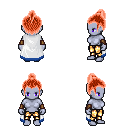
a pixel art fantasy rpg character, female body template, dark elf, purple skin, white trimmed cape, gold greaves, red short topknot hairstyle, cloth bracers, four views (front, back, left, right), 2x2 character sprite sheet, small pixel art, hard edges, no anti-aliasing